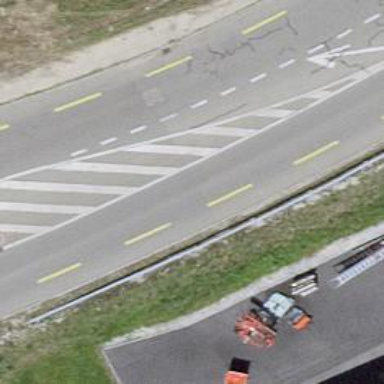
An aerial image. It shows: Secondary road with asphalt surface.